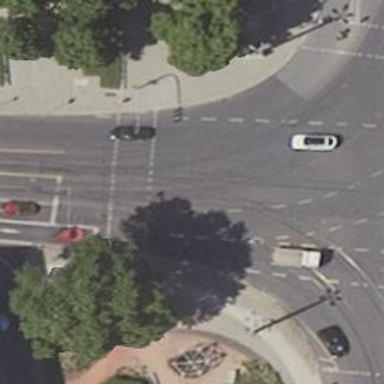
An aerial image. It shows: Railway crossing.